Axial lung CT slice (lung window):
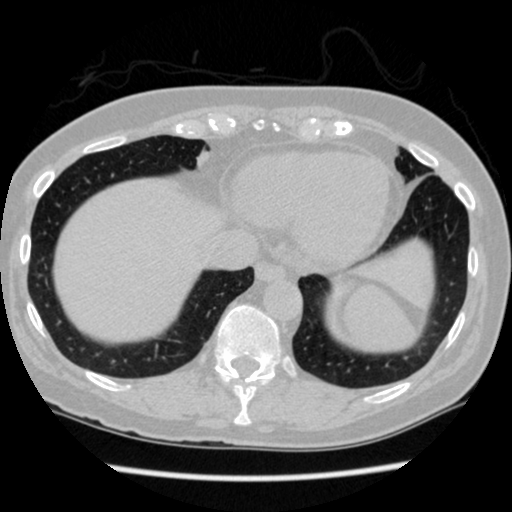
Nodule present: no